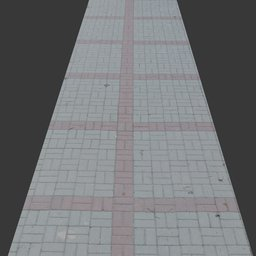
Label: architecture